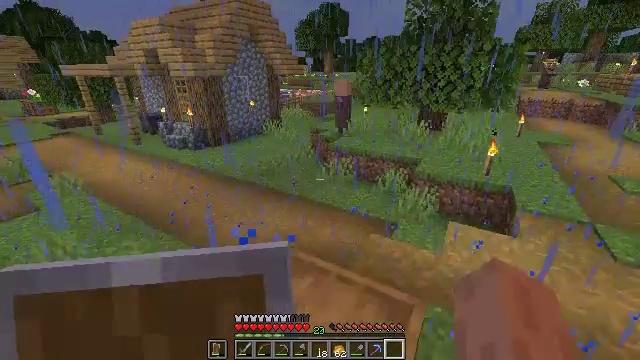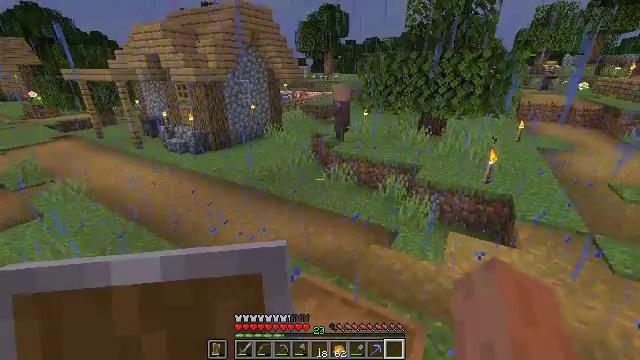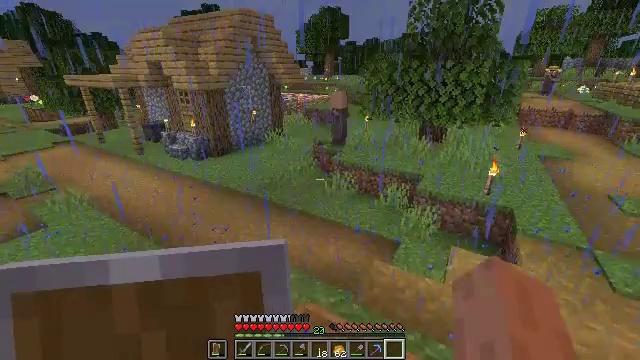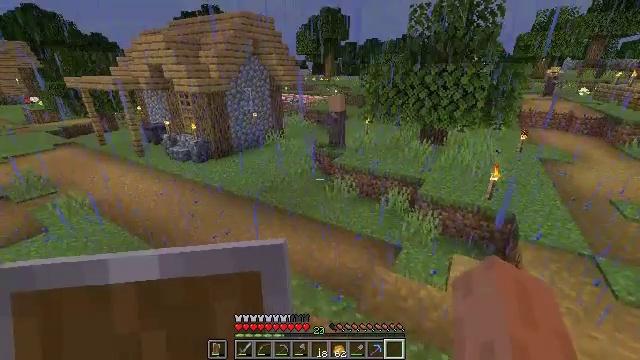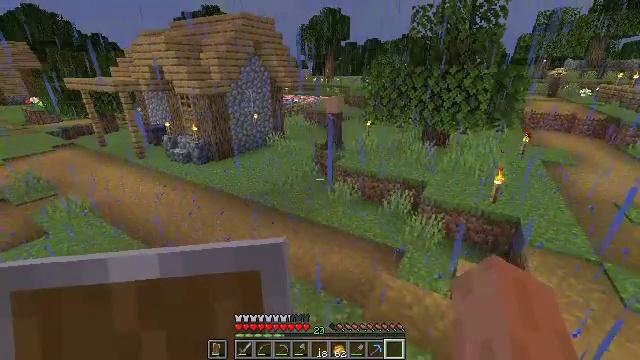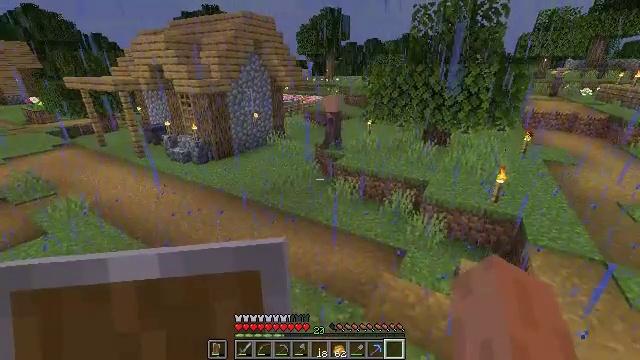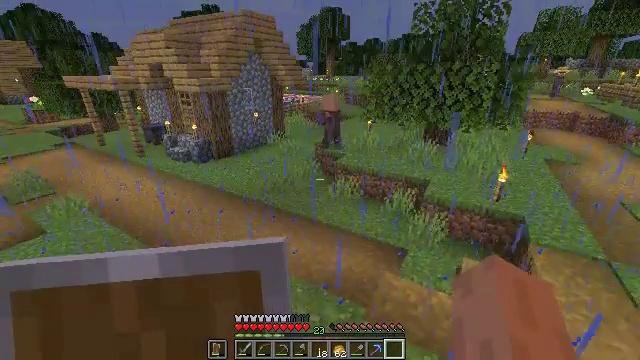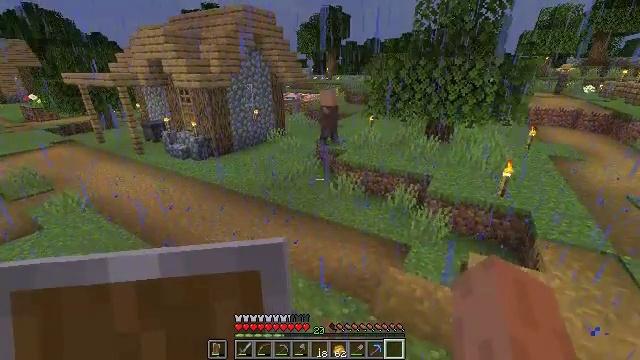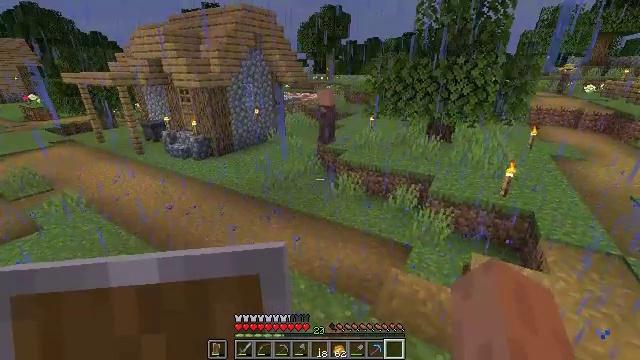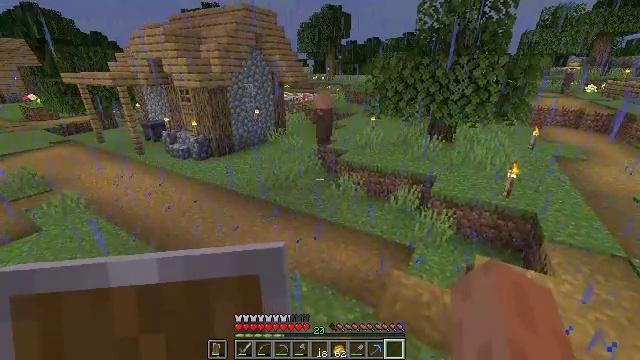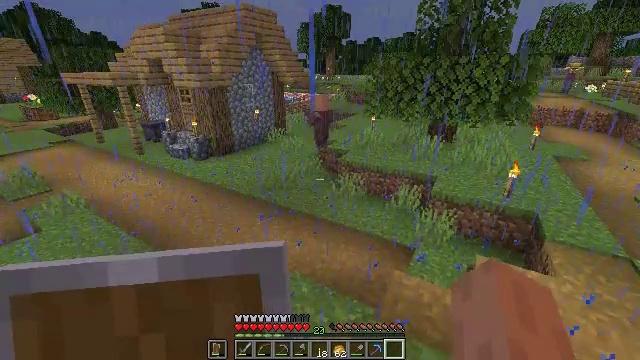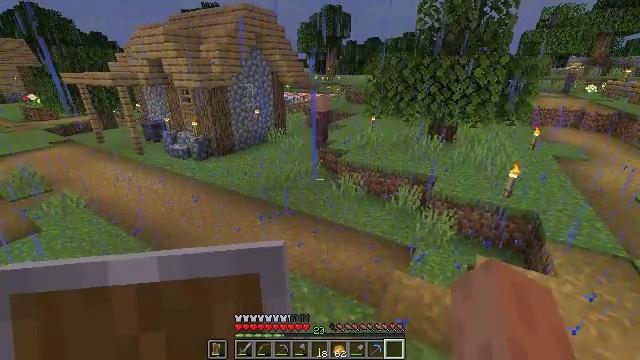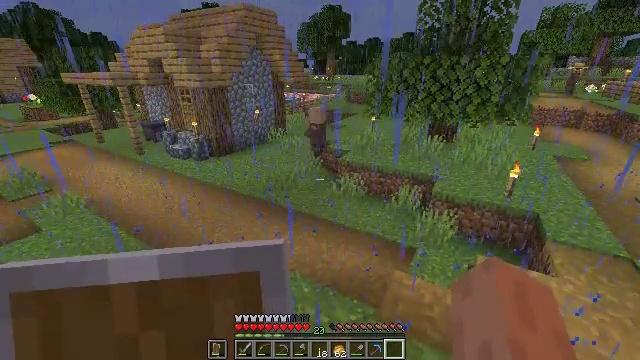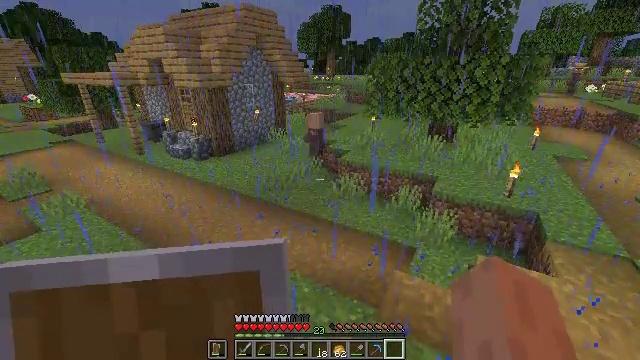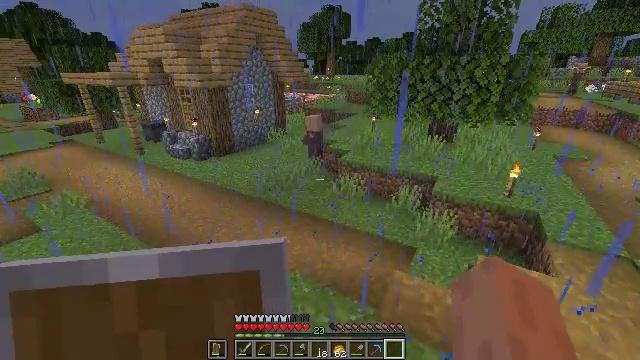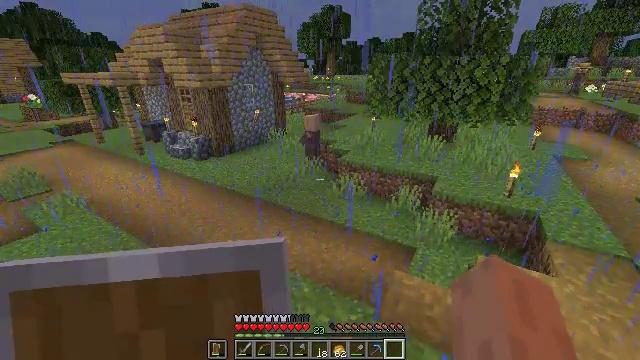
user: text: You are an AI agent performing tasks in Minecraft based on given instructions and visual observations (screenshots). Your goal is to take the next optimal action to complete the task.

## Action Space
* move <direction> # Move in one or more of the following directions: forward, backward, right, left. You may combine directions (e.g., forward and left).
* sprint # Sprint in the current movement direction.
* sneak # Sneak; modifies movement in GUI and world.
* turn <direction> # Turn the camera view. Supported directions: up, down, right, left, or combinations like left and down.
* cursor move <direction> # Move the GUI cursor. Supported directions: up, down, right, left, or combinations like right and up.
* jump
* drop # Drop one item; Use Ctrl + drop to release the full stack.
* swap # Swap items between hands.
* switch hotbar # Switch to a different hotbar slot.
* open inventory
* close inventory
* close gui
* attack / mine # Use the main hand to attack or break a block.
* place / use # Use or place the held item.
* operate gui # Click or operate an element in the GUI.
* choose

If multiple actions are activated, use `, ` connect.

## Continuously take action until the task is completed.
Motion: motion action
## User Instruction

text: Smash the barrel to get its contents.
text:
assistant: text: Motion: move forward
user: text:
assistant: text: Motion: move forward
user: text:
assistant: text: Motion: no_op
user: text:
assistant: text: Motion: no_op
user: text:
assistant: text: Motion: no_op
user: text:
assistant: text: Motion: no_op
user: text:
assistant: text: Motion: no_op
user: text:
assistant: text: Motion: no_op
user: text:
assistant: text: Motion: no_op
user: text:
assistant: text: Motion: no_op
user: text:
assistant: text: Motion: no_op
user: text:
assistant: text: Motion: no_op
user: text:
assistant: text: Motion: no_op
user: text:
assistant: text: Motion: no_op
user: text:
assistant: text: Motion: no_op
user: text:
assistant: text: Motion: no_op
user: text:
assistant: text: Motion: no_op
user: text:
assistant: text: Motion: no_op
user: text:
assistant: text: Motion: no_op
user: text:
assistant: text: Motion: turn left and down
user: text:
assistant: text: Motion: no_op
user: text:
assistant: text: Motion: no_op
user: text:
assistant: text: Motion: no_op
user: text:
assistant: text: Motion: move back
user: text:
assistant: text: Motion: move back
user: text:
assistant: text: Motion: move back, turn down
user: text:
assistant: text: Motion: move back, turn down
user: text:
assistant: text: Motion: move back
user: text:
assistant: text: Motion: no_op
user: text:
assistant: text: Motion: switch to hotbar 4